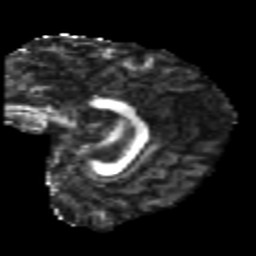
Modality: FA
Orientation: sagittal
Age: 21
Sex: female
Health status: healthy
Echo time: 0.074 s